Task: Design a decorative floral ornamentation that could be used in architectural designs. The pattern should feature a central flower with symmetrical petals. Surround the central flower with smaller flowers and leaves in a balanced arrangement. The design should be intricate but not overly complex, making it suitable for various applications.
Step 1726:
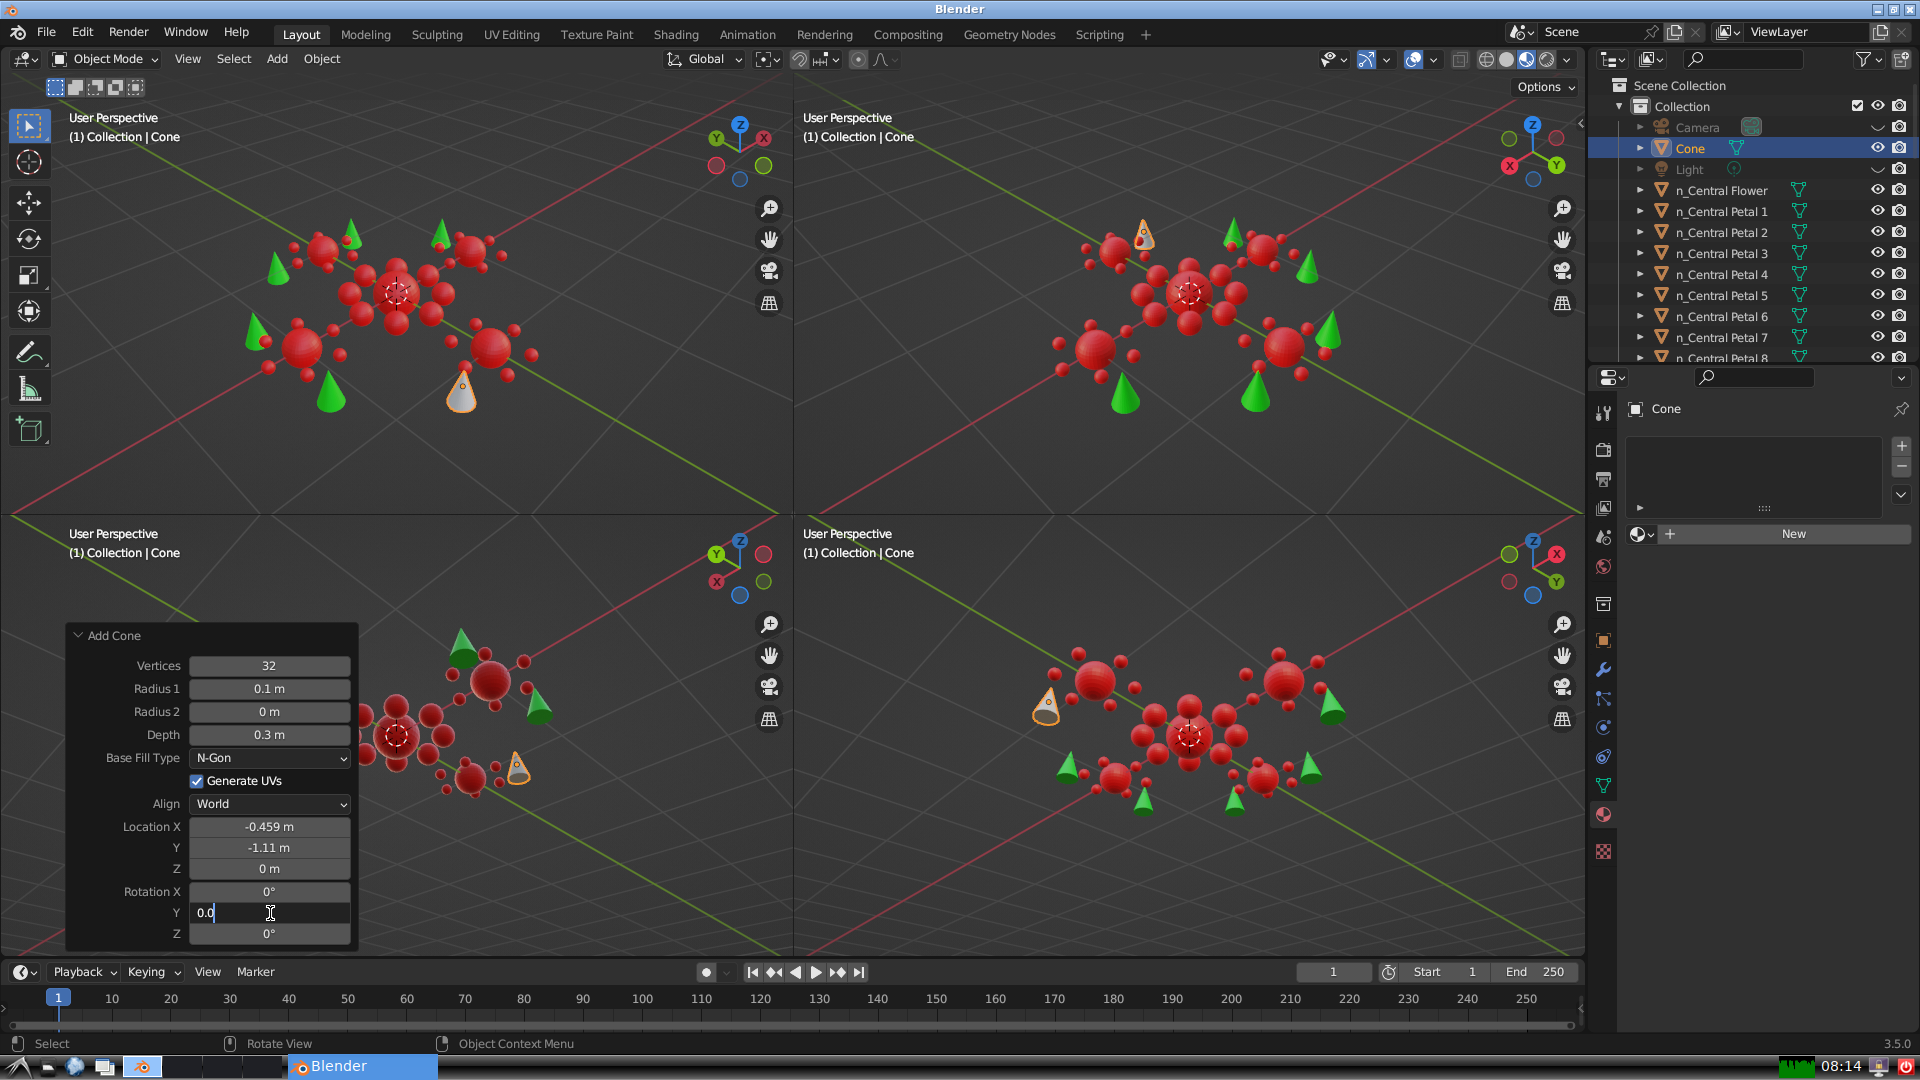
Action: {"key_press": ['Return']}